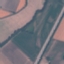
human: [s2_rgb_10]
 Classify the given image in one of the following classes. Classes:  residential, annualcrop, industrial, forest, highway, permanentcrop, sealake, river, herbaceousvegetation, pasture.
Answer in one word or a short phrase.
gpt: Highway